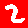
Digit: 2